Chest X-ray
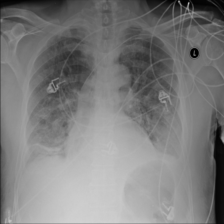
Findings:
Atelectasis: negative
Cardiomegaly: negative
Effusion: positive
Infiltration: negative
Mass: negative
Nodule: negative
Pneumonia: negative
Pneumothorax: negative
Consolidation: negative
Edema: negative
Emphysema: negative
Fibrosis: negative
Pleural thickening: negative
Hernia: negative